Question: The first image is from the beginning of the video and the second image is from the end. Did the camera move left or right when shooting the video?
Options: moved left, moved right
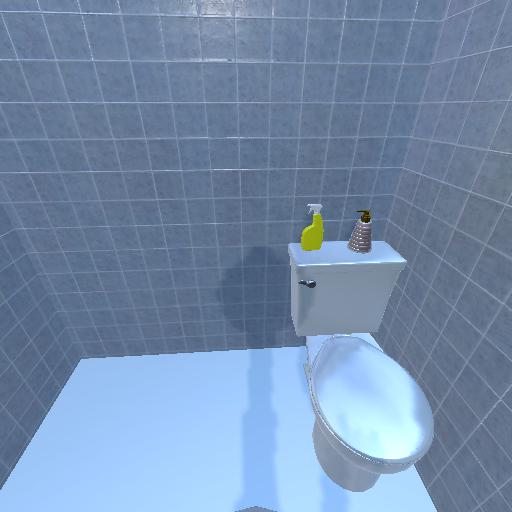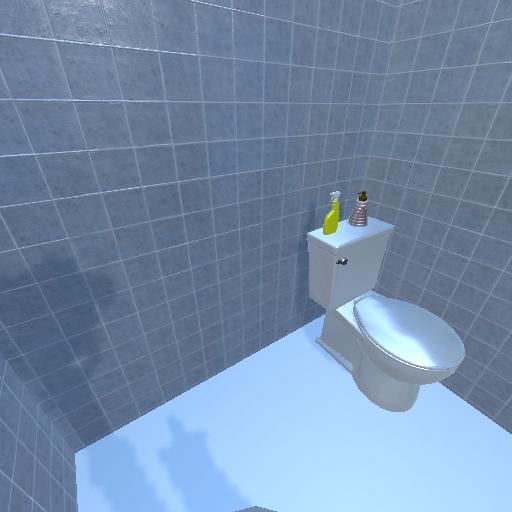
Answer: moved left